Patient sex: F
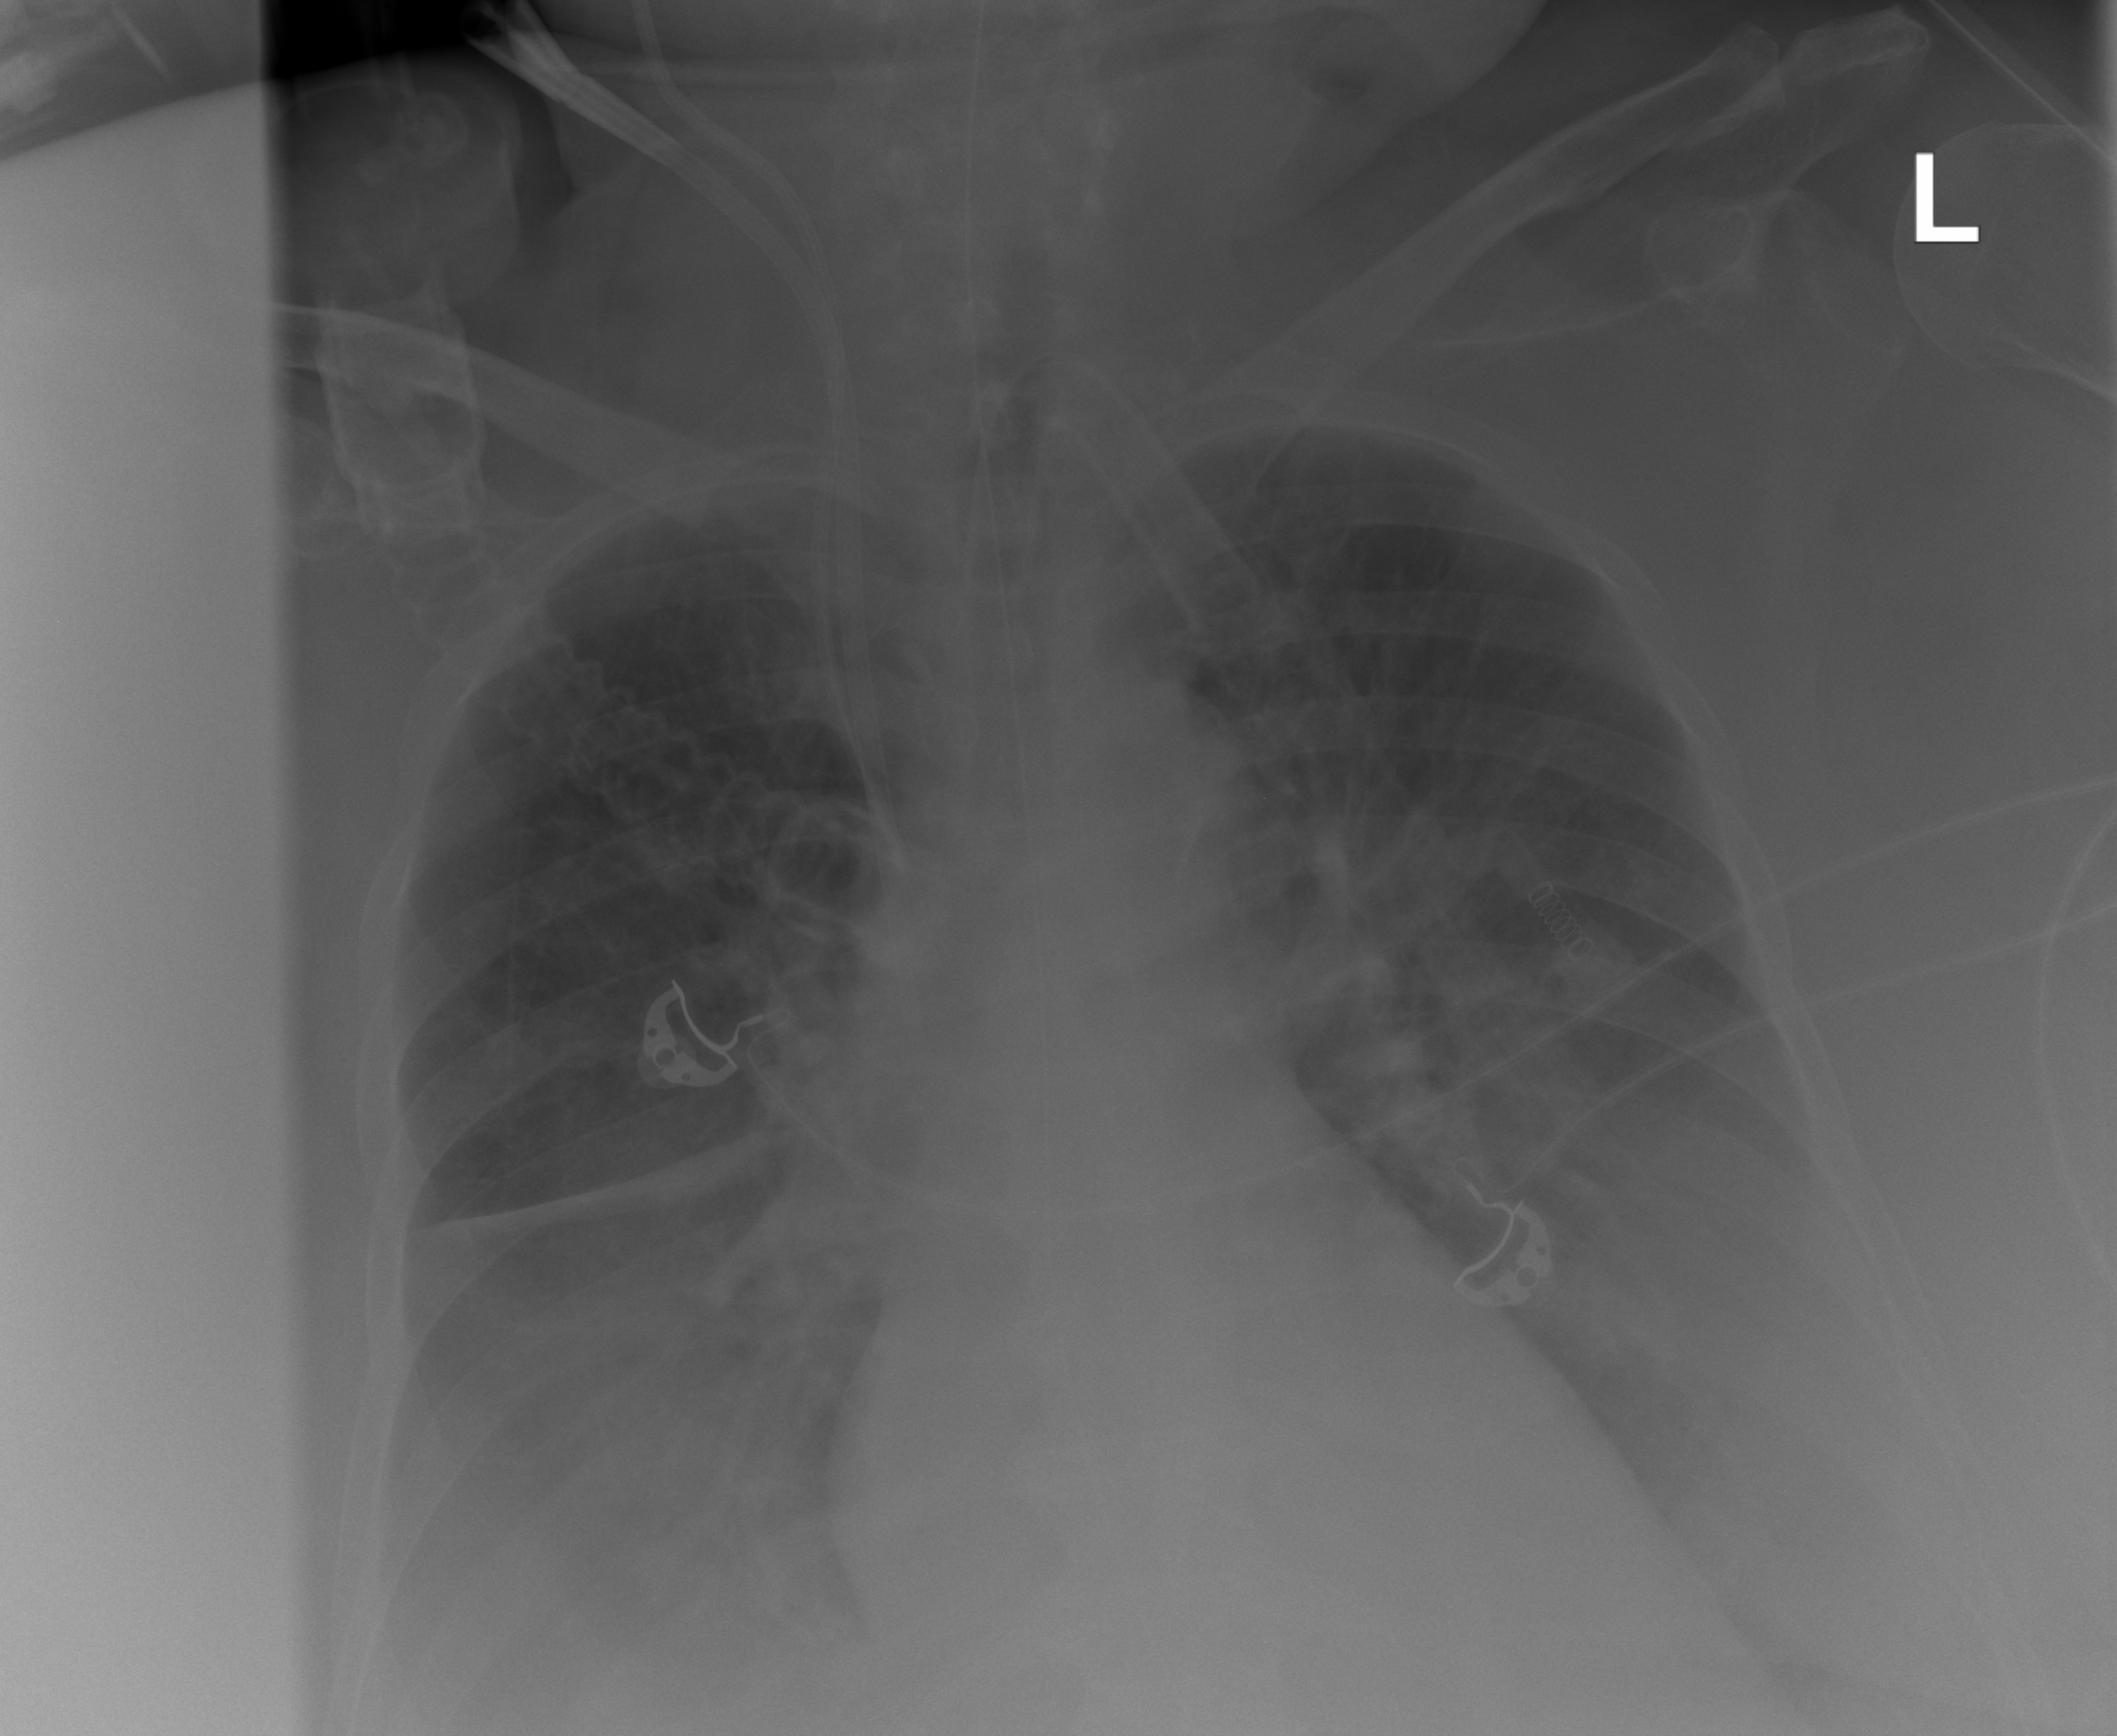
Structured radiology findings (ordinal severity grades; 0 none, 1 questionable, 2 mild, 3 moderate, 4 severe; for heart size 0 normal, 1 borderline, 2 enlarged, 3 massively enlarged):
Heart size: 0
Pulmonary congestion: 0
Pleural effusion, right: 3
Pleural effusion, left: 3
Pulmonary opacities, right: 0
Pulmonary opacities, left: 0
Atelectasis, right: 2
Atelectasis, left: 2